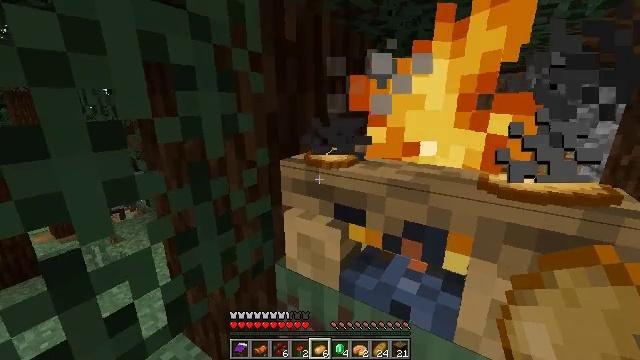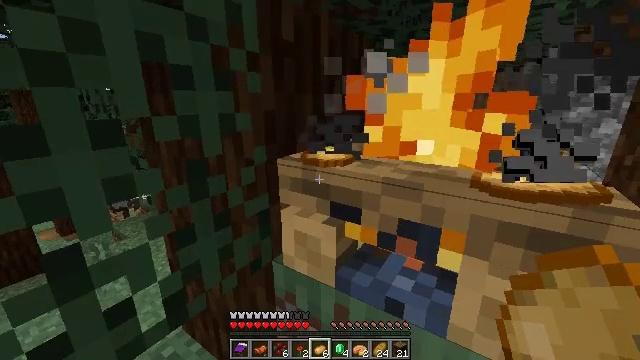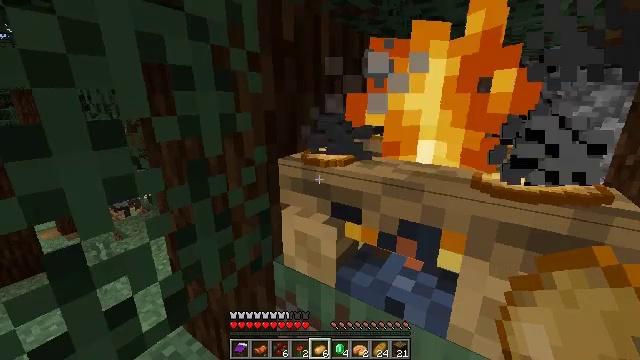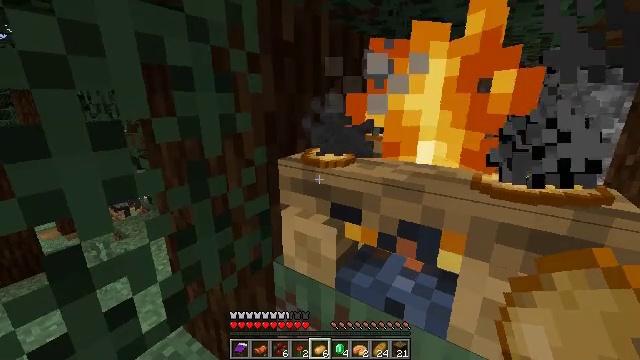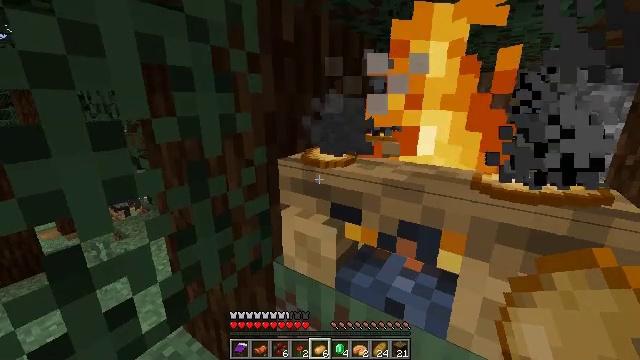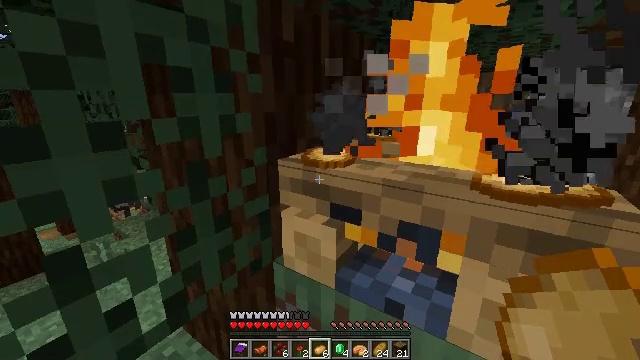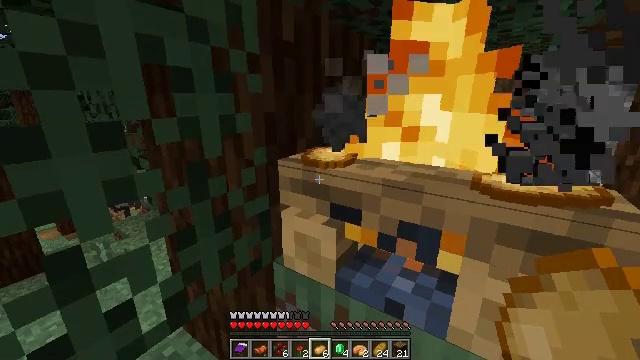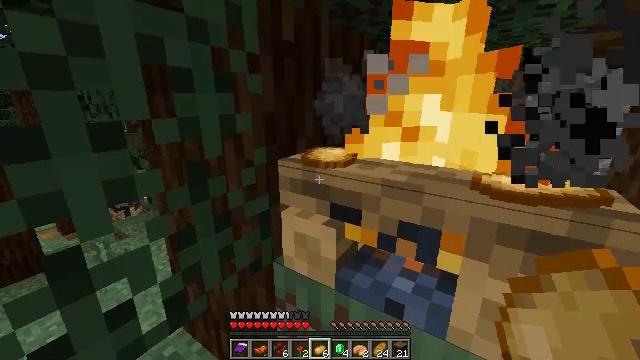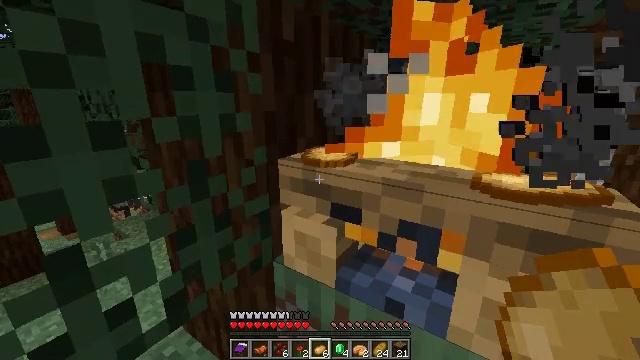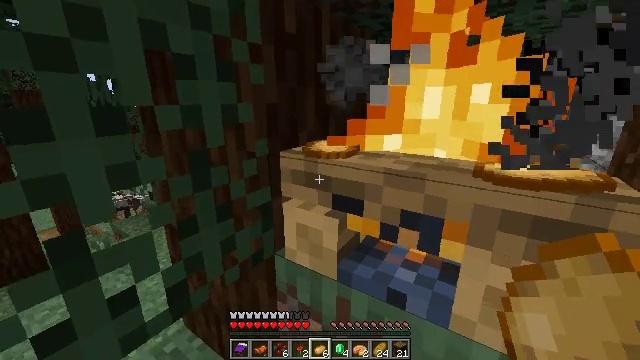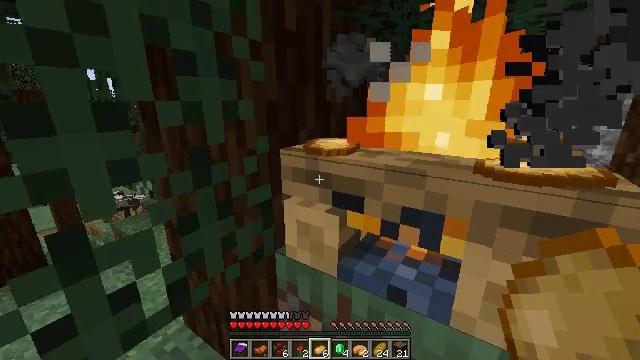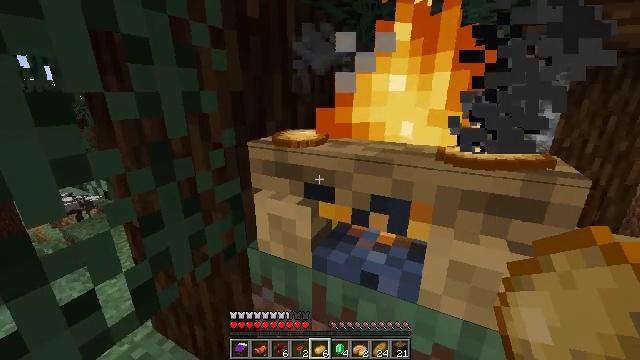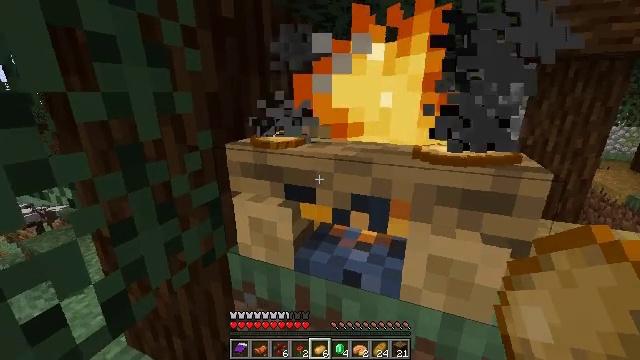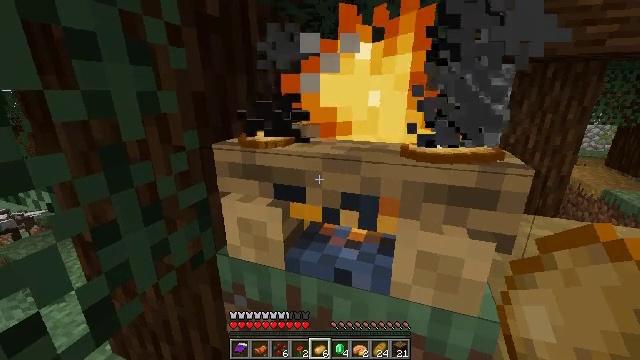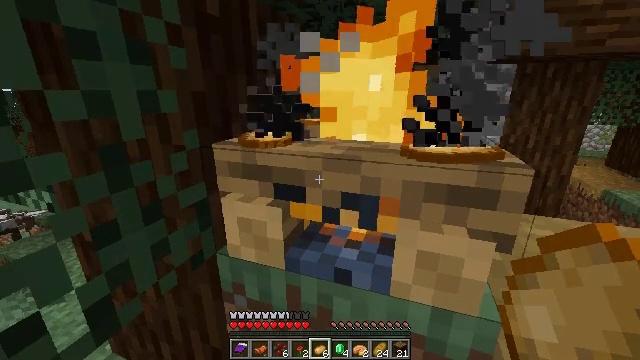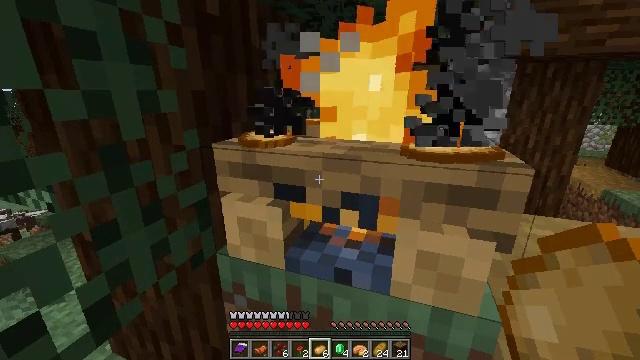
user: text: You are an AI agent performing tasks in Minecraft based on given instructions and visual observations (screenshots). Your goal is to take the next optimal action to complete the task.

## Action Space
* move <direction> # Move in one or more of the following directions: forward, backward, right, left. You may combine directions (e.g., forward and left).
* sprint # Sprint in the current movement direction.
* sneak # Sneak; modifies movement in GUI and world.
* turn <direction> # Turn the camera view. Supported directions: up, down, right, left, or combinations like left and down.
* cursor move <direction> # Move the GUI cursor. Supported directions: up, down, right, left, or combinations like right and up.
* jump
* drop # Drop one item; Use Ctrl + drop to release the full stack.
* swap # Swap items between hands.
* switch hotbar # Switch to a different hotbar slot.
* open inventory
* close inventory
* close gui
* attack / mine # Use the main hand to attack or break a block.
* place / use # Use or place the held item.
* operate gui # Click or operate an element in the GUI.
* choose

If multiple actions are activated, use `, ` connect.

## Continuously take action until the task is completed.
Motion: motion action
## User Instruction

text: craft item air
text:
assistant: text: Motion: move back
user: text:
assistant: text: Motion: move back
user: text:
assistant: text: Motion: move back
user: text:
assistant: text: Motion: move back
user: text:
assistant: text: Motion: move back
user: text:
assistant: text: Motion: move back
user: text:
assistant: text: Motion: move back
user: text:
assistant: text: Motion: no_op
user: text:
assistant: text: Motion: no_op
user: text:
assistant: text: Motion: no_op
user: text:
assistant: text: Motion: turn right and down
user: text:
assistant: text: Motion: turn right
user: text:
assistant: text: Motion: turn right
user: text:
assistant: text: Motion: no_op
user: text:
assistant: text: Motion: no_op
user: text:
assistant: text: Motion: no_op
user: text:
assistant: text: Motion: no_op
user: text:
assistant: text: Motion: no_op
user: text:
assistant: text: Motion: no_op
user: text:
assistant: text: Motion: no_op
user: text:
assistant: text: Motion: no_op
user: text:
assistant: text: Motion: no_op
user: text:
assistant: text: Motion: turn down
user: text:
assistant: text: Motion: no_op
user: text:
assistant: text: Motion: no_op
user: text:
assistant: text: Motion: no_op
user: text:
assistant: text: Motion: no_op
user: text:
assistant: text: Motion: no_op
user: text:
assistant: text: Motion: no_op
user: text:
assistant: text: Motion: no_op